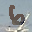
Label: 6